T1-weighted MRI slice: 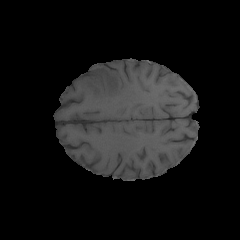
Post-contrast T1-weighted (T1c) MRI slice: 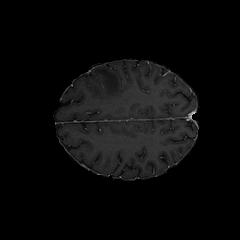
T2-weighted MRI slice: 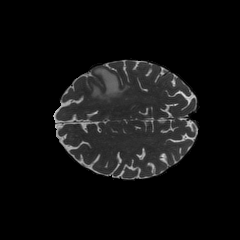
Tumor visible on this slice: yes